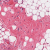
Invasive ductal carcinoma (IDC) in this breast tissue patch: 0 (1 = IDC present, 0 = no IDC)